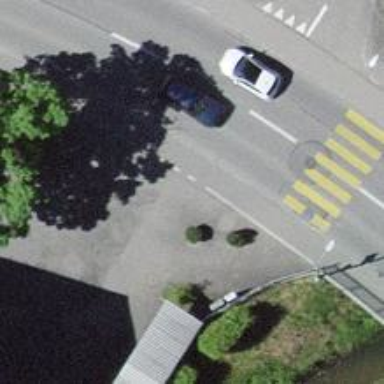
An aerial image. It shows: Bollard.